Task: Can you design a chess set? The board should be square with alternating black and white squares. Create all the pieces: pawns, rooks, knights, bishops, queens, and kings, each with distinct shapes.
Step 1119:
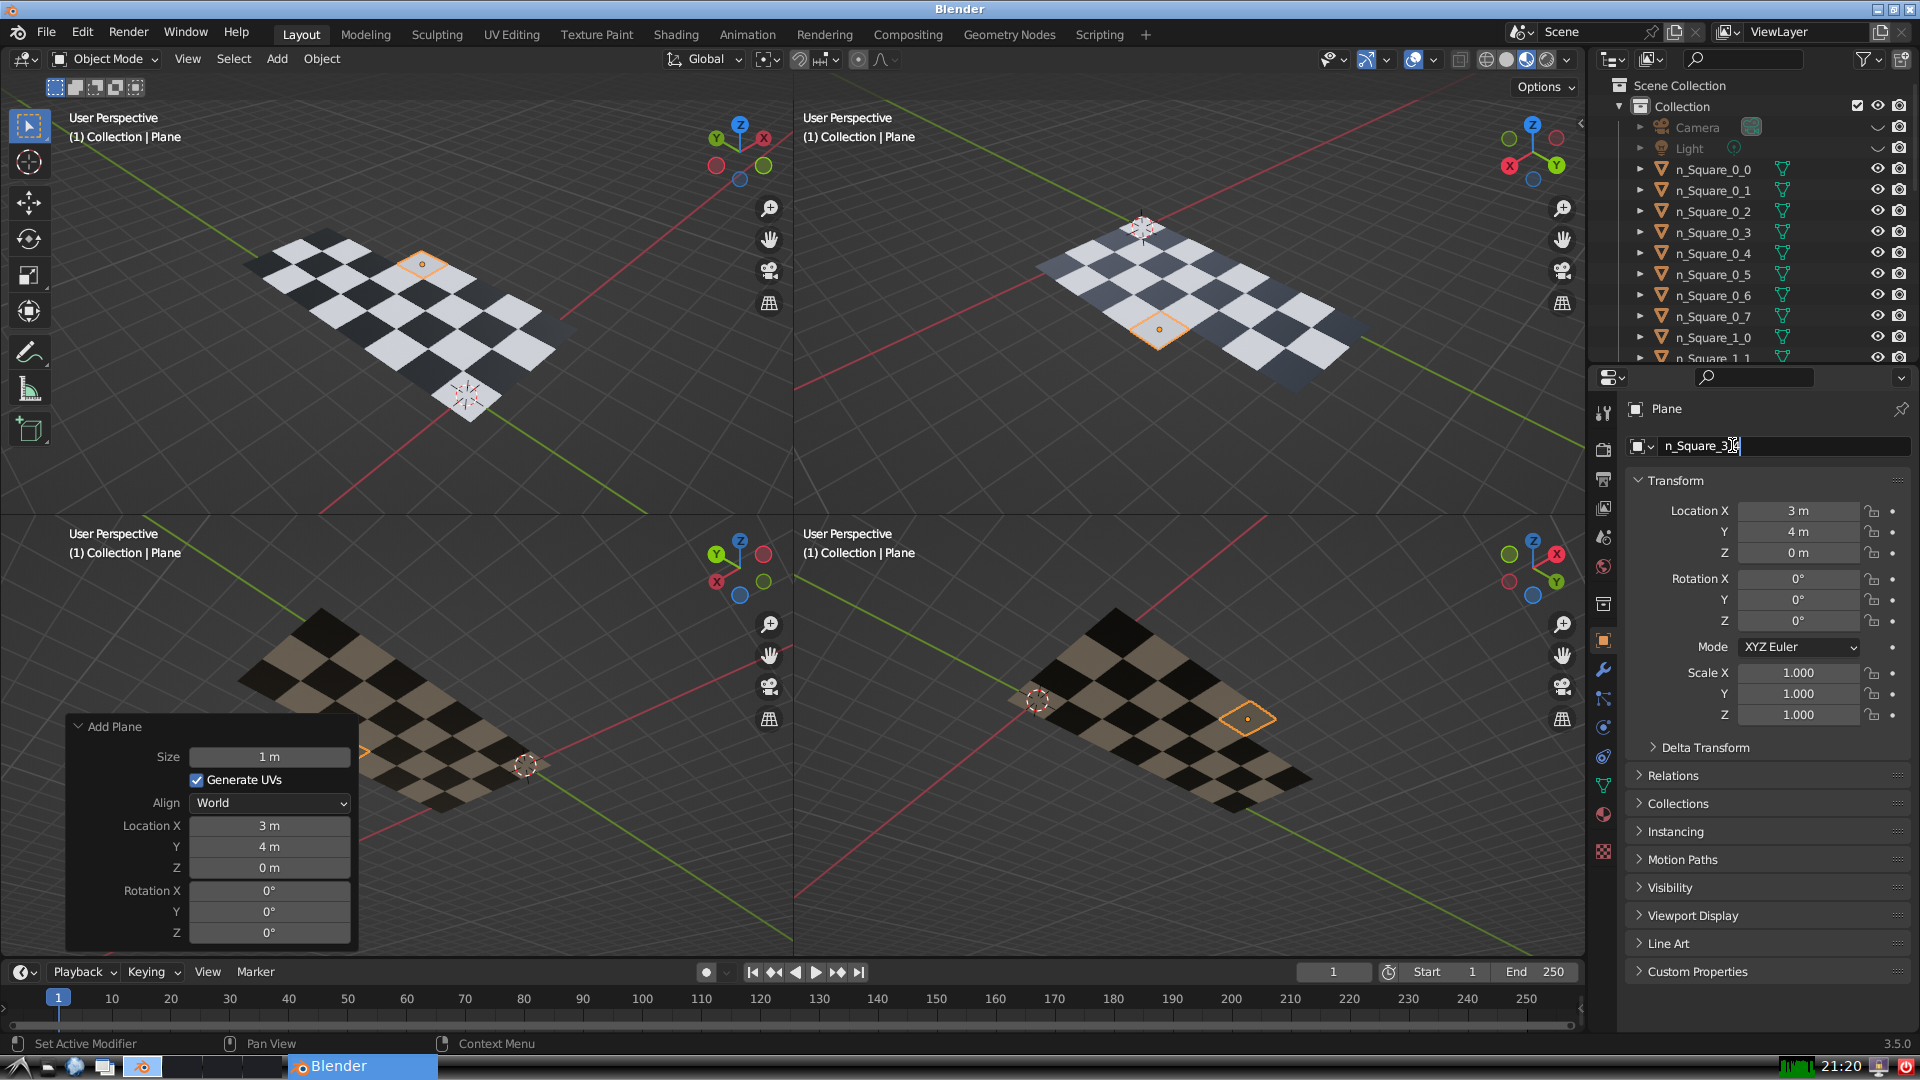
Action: {"key_press": ['Return']}